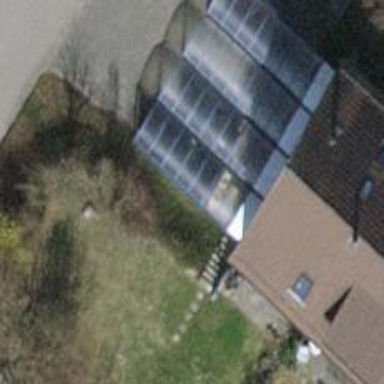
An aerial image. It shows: Carport building.